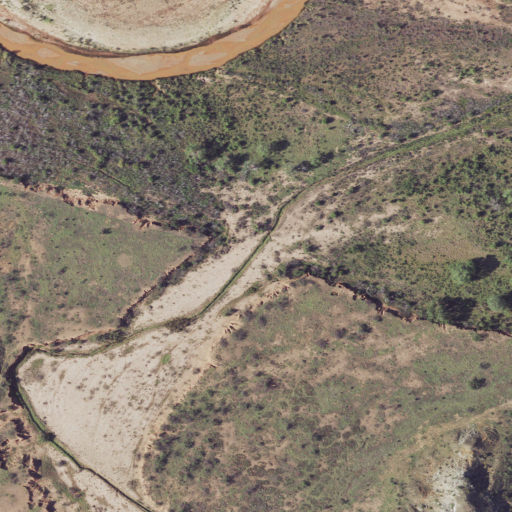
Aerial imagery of valley in Texas named Goodnight Canyon containing shrub, herbaceous wetlands, grassland, and woody wetlands